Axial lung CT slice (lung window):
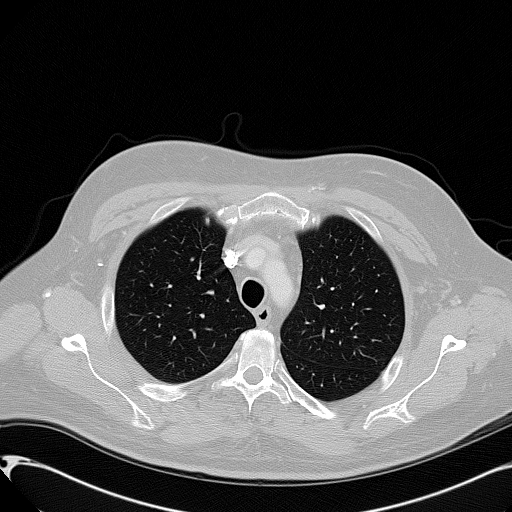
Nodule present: no